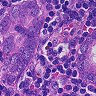
Metastatic tissue present: yes